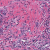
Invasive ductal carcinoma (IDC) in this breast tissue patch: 0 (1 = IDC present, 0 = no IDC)